Interaction volume radius: 5 \u00c5
Interaction volume height: 10 \u00c5
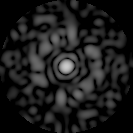
Disorder parameter: 0.8324